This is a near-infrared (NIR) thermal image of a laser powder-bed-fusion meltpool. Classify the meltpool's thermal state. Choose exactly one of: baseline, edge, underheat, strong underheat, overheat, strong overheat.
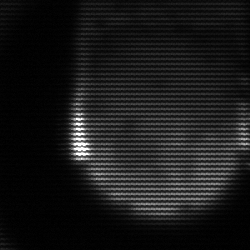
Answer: edge